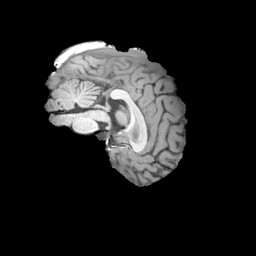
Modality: T1w
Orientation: sagittal
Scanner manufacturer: siemens
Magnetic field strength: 3 T
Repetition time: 2 s
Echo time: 0.0024 s